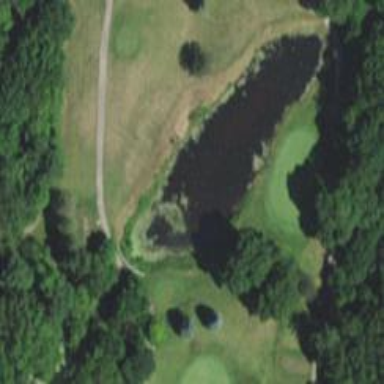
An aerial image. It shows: Picturesque scene of golf course with lateral water hazard.